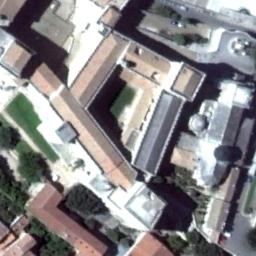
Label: palace